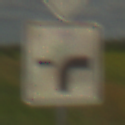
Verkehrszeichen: VerlaufVorfahrtsstrasse9
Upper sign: Vorfahrtsstrasse
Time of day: Midday
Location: Outdoor (RoadRail)
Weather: PartlyCloudy
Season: NotSpecified
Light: Natural